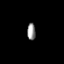
Tissue: prostate
Cell type: T cells
Senescence score: 0.2927
Nuclear area (px): 136
Mean DAPI intensity: 150.662